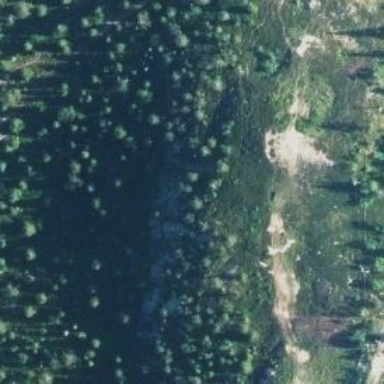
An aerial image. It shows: Cliff in nature.